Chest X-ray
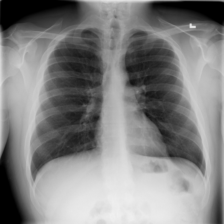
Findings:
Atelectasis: negative
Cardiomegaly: negative
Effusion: negative
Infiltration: negative
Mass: negative
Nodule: negative
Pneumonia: negative
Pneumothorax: negative
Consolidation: negative
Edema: negative
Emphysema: negative
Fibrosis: negative
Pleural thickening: negative
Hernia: negative